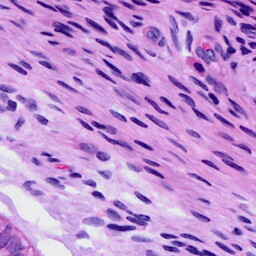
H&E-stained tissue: Cervix